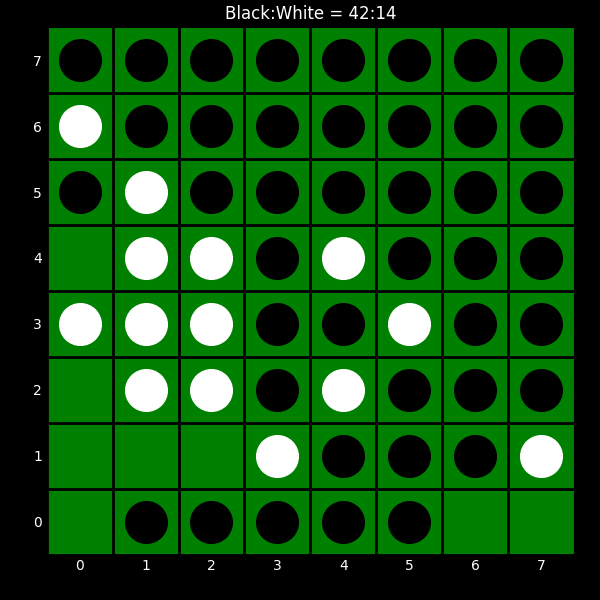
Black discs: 42
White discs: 14